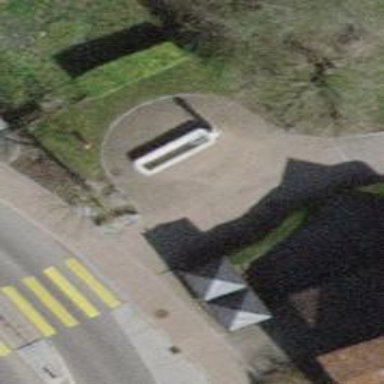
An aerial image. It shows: Drinking water fountain.